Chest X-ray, AP view. Patient: 12 years old, sex F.
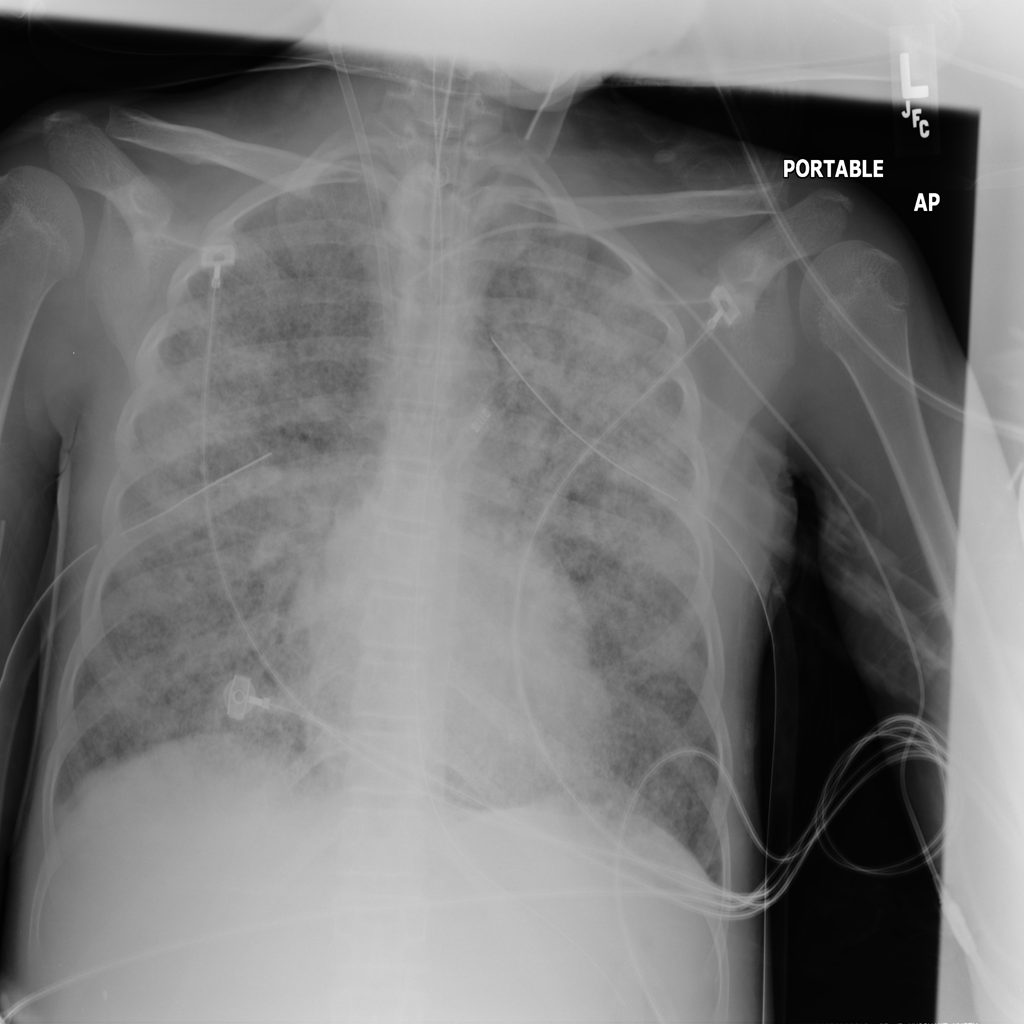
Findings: Edema, Infiltration, Pneumonia